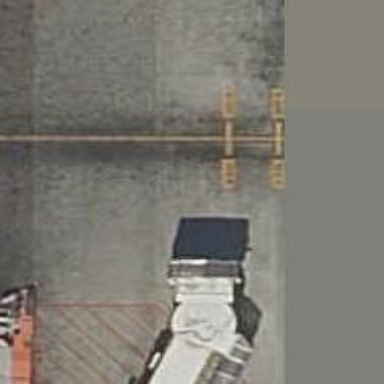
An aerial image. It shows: Airport parking position.